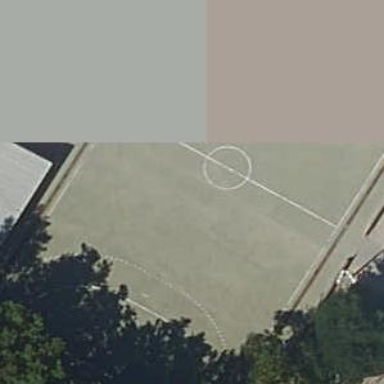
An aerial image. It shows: Concrete soccer pitch for leisure land activities.